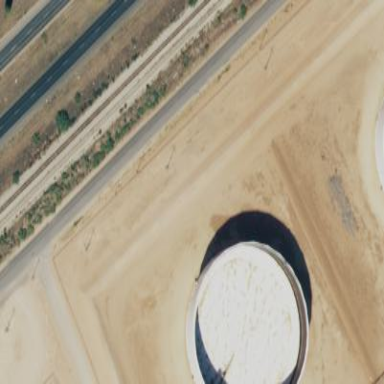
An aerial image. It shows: Storage tank that is man-made.